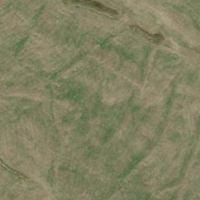
EUNIS habitat code: 26
Species observed at this site:
Cirsium heterophyllum